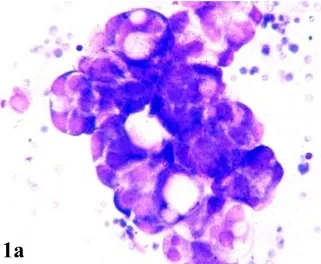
Cells arranged in 3D clusters. MGG.
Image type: pathology (giemsa)